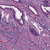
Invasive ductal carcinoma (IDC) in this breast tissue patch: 1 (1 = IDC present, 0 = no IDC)